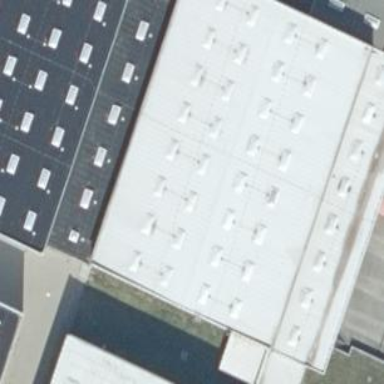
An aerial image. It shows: Industrial building with flat grey roof.